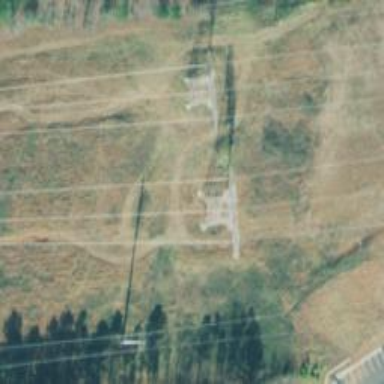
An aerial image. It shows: Lattice structure tower used for power distribution.